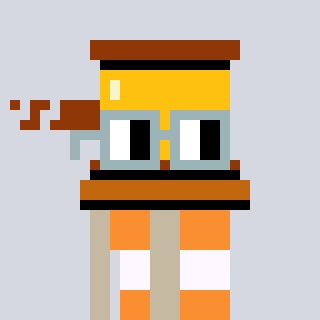
a pixel art character with square dark gray glasses, a gavel-shaped head and a bege-colored body on a cool background